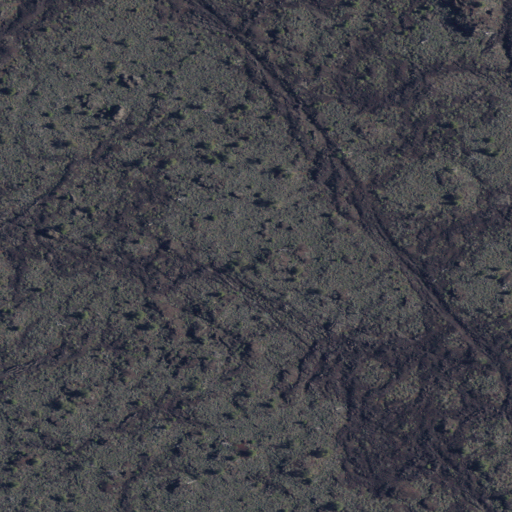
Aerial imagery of lava area in Idaho named Sawtooth Flow containing shrub and barren land